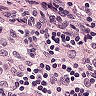
Metastatic tissue present: no